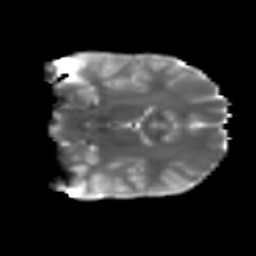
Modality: T2w
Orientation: coronal
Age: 13
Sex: male
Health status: ill
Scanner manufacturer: ge
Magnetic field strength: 3 T
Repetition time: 6.752 s
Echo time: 0.079 s